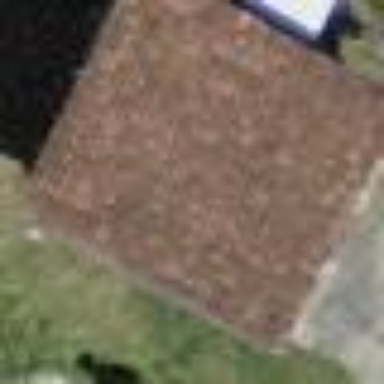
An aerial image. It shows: Building with tiled roof.